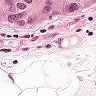
Metastatic tissue present: yes